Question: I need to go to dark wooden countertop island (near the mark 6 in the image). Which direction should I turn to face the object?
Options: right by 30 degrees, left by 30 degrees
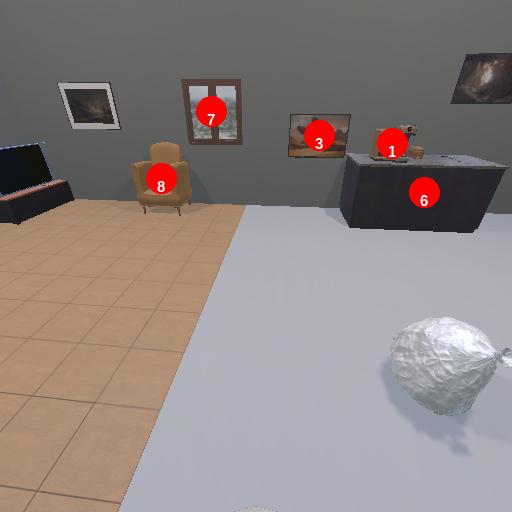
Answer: right by 30 degrees